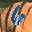
Label: 6